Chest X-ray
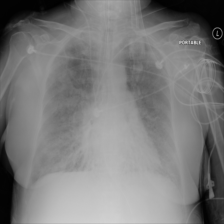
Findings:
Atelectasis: negative
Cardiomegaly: negative
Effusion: negative
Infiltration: positive
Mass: negative
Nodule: negative
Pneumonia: negative
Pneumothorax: negative
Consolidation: negative
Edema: negative
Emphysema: negative
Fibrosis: negative
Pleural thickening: negative
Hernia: negative